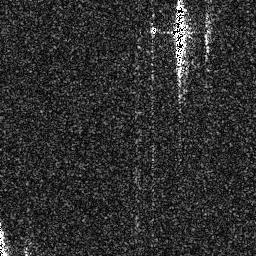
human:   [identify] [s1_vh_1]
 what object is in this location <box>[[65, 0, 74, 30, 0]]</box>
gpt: <ref>1 large ship at the top</ref>